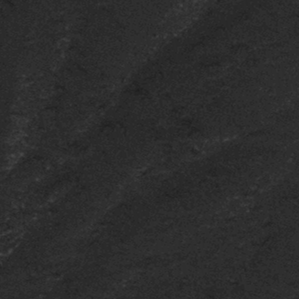
Label: frost